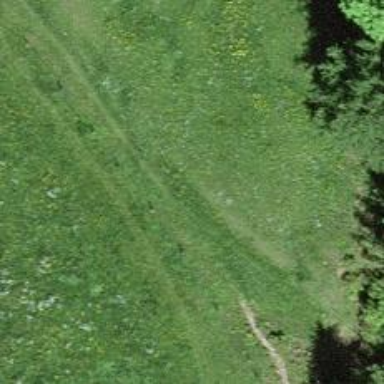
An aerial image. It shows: Ground path.